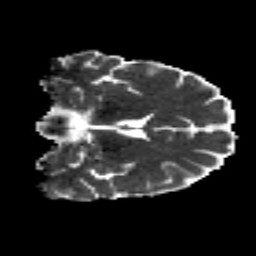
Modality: MD
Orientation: coronal
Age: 26
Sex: male
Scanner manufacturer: siemens
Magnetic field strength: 3 T
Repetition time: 8.8 s
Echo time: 0.085 s